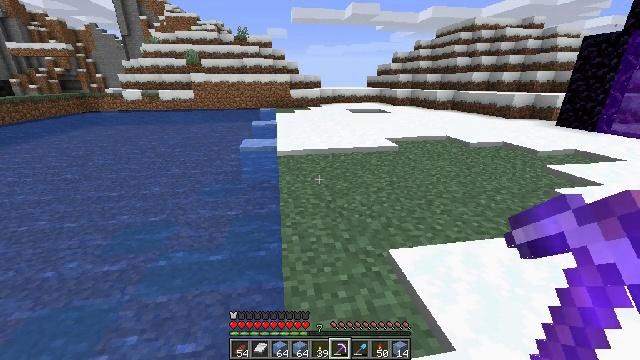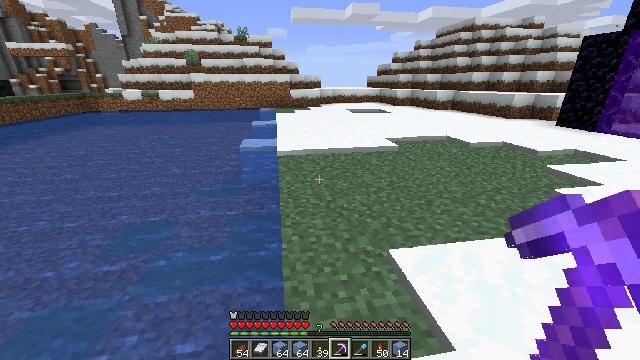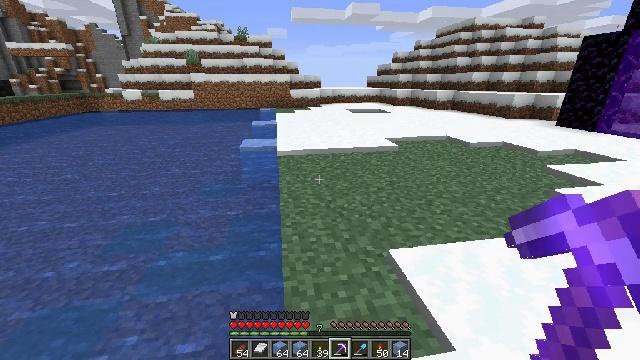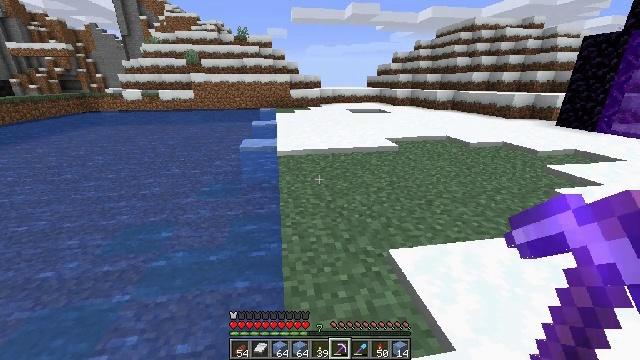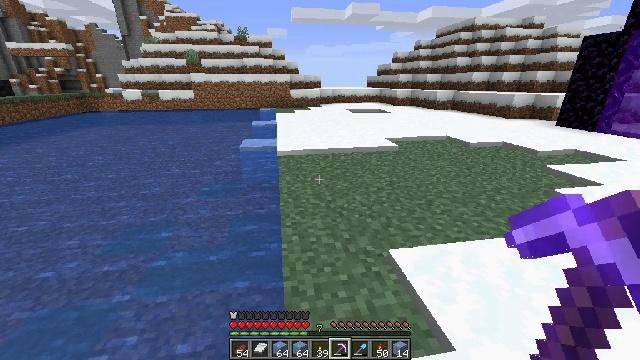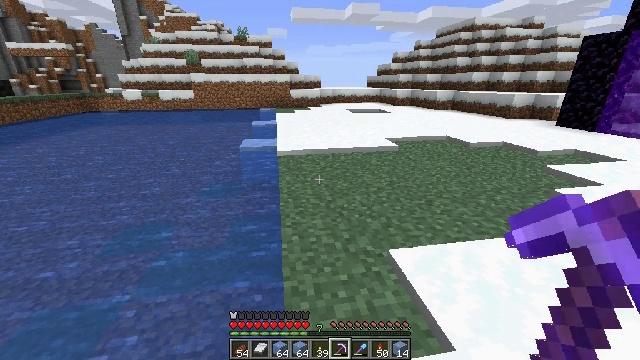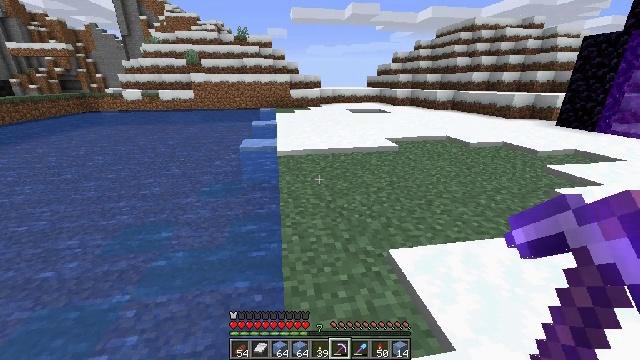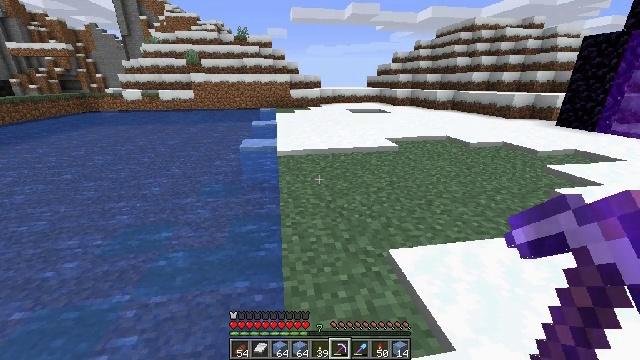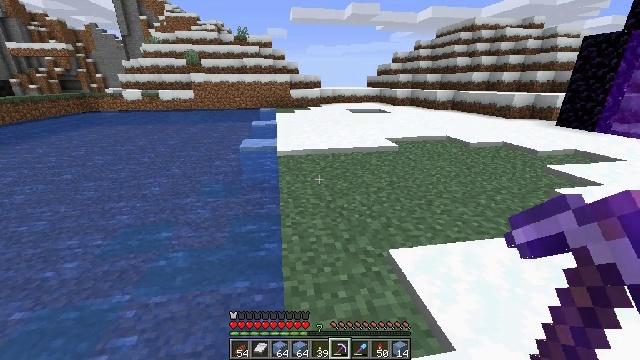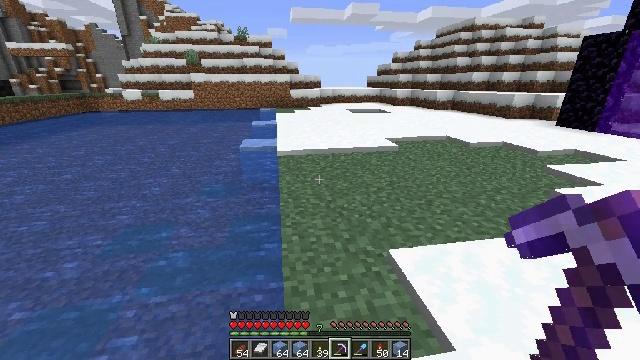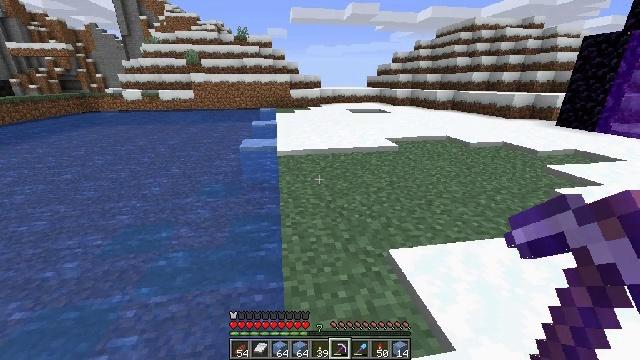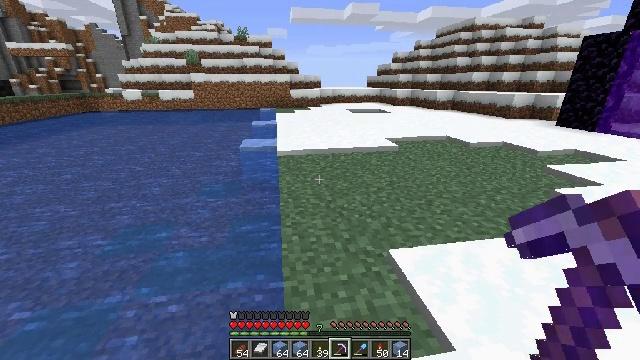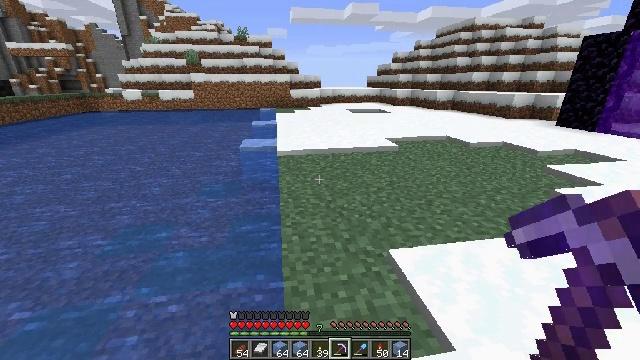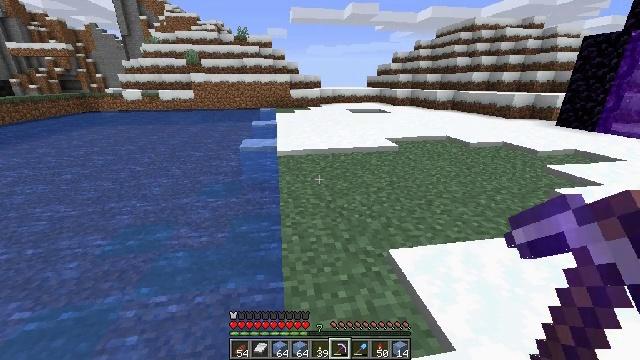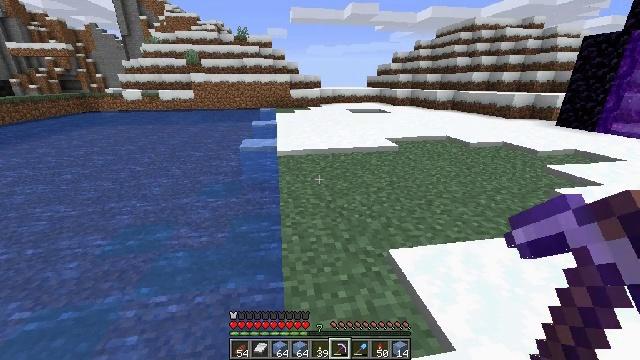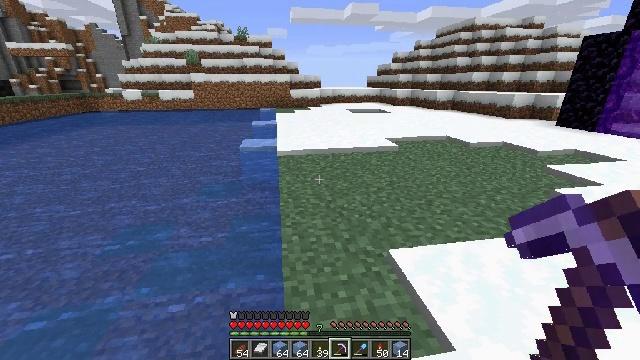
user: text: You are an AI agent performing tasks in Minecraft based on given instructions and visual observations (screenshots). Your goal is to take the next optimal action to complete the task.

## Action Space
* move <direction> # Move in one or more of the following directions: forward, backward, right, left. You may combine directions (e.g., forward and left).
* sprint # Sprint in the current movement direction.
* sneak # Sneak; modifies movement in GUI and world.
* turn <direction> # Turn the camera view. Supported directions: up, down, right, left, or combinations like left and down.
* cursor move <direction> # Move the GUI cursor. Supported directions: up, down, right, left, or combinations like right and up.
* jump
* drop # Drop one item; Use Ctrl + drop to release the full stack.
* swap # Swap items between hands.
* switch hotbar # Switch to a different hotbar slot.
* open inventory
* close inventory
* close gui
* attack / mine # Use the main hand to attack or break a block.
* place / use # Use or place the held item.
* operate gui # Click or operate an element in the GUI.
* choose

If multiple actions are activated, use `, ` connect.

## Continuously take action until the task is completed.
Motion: motion action
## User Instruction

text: Mine the ice block.
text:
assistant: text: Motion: no_op
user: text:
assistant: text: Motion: no_op
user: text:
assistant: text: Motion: no_op
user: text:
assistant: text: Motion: no_op
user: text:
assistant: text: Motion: no_op
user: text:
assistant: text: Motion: no_op
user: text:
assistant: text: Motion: no_op
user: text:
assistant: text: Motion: no_op
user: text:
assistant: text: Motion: no_op
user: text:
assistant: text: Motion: no_op
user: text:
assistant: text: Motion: no_op
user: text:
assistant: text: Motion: no_op
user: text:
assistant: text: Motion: no_op
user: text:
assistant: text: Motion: no_op
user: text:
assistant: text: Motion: no_op
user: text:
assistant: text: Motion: no_op
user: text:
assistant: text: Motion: no_op
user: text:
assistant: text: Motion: no_op
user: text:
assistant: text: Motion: no_op
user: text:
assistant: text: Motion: no_op
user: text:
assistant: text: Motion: no_op
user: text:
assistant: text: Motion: no_op
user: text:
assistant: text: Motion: no_op
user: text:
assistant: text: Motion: no_op
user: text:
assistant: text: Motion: no_op
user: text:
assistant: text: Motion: no_op
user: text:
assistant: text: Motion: no_op
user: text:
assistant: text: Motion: no_op
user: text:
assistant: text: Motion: no_op
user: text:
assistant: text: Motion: no_op